Question: I've been practicing Python watching tutorials and reading books and I'm struggling with the 'copy' function. I'm trying to copy an 'ID' that gets populated into an , so I locate the element and try to copy it but doesn't work. :(
'''
alert = driver.switch_to_alert()
alert.accept()
driver.find_element_by_xpath('/html/body/form[2]/table[1]/tbody/tr[1]/td[3]').copy2.copy()
'''
I receive this error -
> AttributeError: 'WebElement' object has no attribute 'copy2'

I want to have my program copy the numbers in the 'Search ID' box.
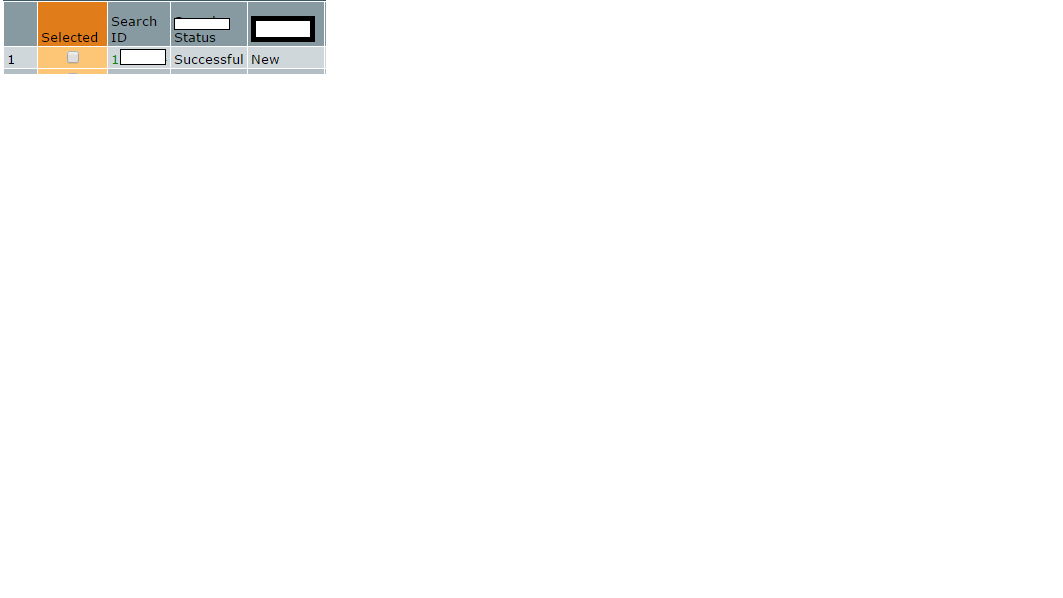
Answer: > A WebElement instance has no copy2 attribute in Python selenium
bindings. - alecxe 1 hour ago
Thank you Alexcxe for this answer
The resolution:
Originally what I had wanted to do was copy the text in an element field and save it for later use. What I have done now to resolve the issue is save the text.
'''
for element in driver.find_elements_by_xpath('/html/body/form[2]/table[1]/tbody/tr[1]/td[3]'): print ("This is the shopID") print (element.text)
'''
Now I have it saved when I run the program